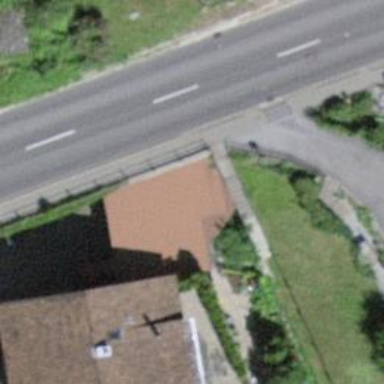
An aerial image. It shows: View of roof of building.